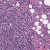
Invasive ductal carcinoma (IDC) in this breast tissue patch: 0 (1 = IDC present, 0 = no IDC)